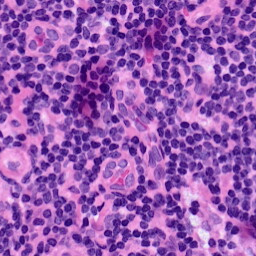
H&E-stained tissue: LymphNode